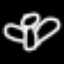
Label: angel